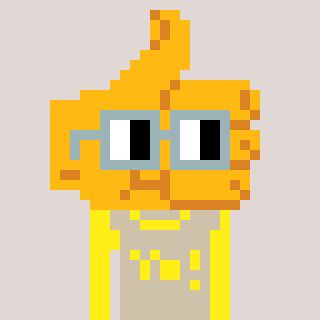
a pixel art character with square dark gray glasses, a thumbsup-shaped head and a bege-colored body on a warm background